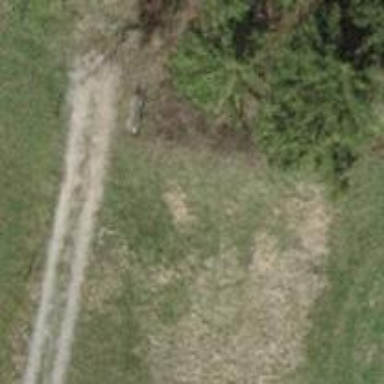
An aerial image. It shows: Bench for seating.